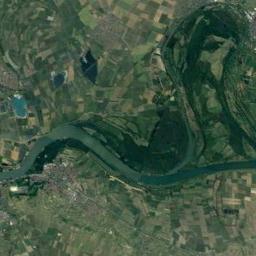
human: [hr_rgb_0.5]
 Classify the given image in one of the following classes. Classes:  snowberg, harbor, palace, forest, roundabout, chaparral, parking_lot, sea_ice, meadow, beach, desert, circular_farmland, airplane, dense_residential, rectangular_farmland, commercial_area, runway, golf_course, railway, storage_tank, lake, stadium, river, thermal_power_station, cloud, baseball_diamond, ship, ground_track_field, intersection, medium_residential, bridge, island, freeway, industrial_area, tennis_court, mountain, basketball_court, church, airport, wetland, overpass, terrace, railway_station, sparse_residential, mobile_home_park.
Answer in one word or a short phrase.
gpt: river